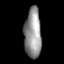
Tissue: prostate
Cell type: T cells
Senescence score: 0.3607
Nuclear area (px): 830
Mean DAPI intensity: 145.919